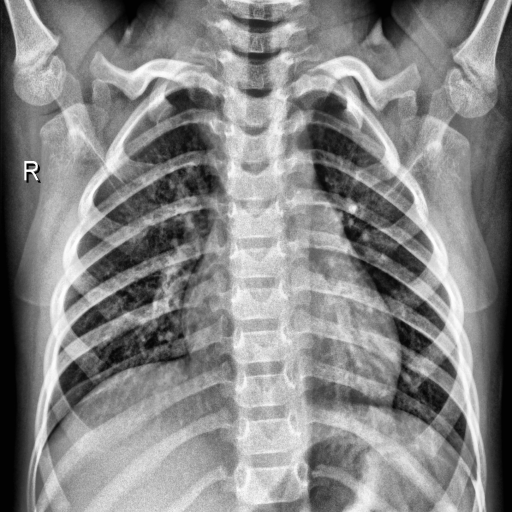
Finding: NORMAL